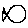
Label: fish